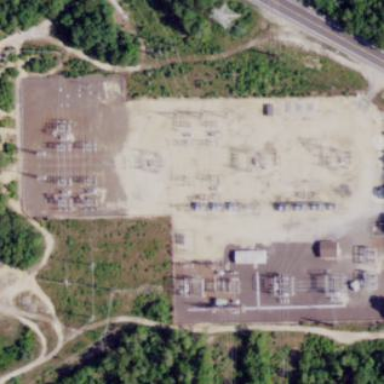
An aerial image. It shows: Distribution-level power substation.